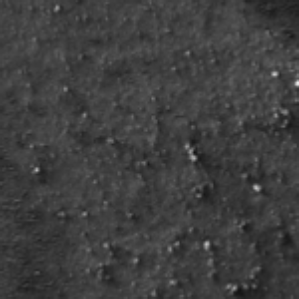
Label: frost